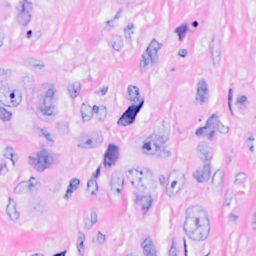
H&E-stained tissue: Breast